Question: I've got following problem:

As you can see on the picture, the group header is not above the all Citroen car models, like e.g .
The weird thing is that there is around 20 Car Brands like BMW,AUDI...and every group header is above its children items, but not the CITROEN.
This listview is populated from the html file, which has the following structure:
'''
<optgroup label="BMW">
<option value="225" >BMW X3 3.0si</option>
<option value="226" >BMW X5 3.0d A/T</option>
<option value="227" >BMW X5 4.8i A/T</option>
</optgroup>
<optgroup label="CITROEN">
<option value="67" >CITROEN C1 1.0i</option>
<option value="68" >CITROEN C1 1.4 HDi</option>
<option value="69" >CITROEN C2 1.1i</option>
'''
I'm using custom adapter. Here is the source code of the comparing method:
'''
@Override
protected void onPostExecute(Void aVoid) {
super.onPostExecute(aVoid);
progressDialog.dismiss();
adapter = new ModelsAdaper(CarsList.this, generateData());
/*Should sort the ListView alphabetically*/
adapter.sort(new Comparator<Model>() {
@Override
public int compare(Model lhs, Model rhs) {
return lhs.getTitle().compareTo(rhs.getTitle());
}
});
setListAdapter(adapter);
'''
'''
private ArrayList<Model> generateData() {
models = new ArrayList<Model>();
/*This loop adds car brands to the listview*/
for(String s: brands){
models.add(new Model(R.drawable.alfa_romeo_icon_52,s));
}
/*This loop inserts car models into the listview*/
int key;
for(int i = 0; i < hashMap.size(); i++) {
key = hashMap.keyAt(i);
models.add(new Model(hashMap.get(key)));
}
return models;
}
'''
'''
public class Model {
private String title;
private boolean isGroupHeader = false;
private int icon;
/**
* This constructor will be used for creating instance od target_item
* @param title is content of the item
*/
public Model(String title){
this.title = title;
}
/**
* This constructor will be used for group headers
* @param icon is icon of the group
* @param title is name of the group
*/
public Model(int icon, String title){
this.icon = icon;
this.title = title;
isGroupHeader = true;
}
'''
As requested, here is the HTMLParser class source code. Its constructor is called from CarsList Activity, which extends ListActivity
'''
public class HTMLParser {
private String value;
private InputStream is = null;
private Context context=null;
private org.jsoup.nodes.Document document = null;
SparseArray<String> hashMap = new SparseArray<String>();
private ArrayList<String> modelsList = new ArrayList<String>();
private ArrayList<String> brandsList = new ArrayList<String>();
/**
* Constructor is used to pass instance of CarsList Context to get html asset
* @param context instance of the CarsList activity context
*/
public HTMLParser(Context context) throws IOException {
this.context = context;
is = context.getAssets().open("modely aut.html");
document = Jsoup.parse(is,"UTF-8","http://example.com");
}
/**
* The purpose of this method is to parse car brands from html asset
* @return ArrayList of car brands
*/
public ArrayList<String> parseCarBrands(){
Elements models = document.select("optgroup");
for (Element e: models){
brandsList.add(e.attr("label"));
}
return brandsList;
}
/**
* Method parses all car models from html asset. For IO safety operations, it is recommended to call this method
* after parseCarBrands() method, because parseCarModels() method closes inputStream.
* @return SparseArray consisting of key: carID and value: car model
*/
public SparseArray<String> parseCarModels(){
try {
Elements models = document.select("option");
for (Element e: models){
int res = new Scanner(e.toString()).useDelimiter("\D+").nextInt();
value = e.html();
modelsList.add(value);
hashMap.put(res,value);
}
} finally {
if(is!=null){
try {
is.close();
} catch (IOException e) {
e.printStackTrace();
}
}
}
return hashMap;
}
'''
}
I have made some tests with the same code, but only in simple java project. It looks like some encoding issue.
when using
'''
Elements models2 = doc.select("option");
for (Element e: models2){
int key = Integer.parseInt(e.attr("value"));
String modelName = e.html();
modelsList.add(value);
}
'''
the output from System.out.println(modelName) looks like this:
'''
CITRO&Euml;N C4 1.6i 16V EP turbo
'''
but when parsing just a brand names using 'String s = e.attr("label");' the output is as it should be.
Do you have any idea, where the problem can be? I will post other parts of the code, if it will be necessary.
I would like to thank you for all your time and effort you give to my question
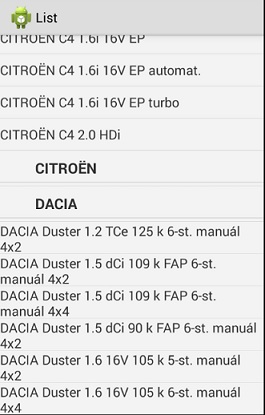
Answer: I've made it, but it's such a stupid thing. I've changed few things in the 'parseCarModels()'
First of all, I've changed the return type to 'LinkedHashMap<Integer,String>'. Parsing the html now seems to be faster.
Then I've changed the 'value' variable from String to CharSequence. This allowed me to use 'Html.fromHtml(e.html)', so the final code looks like this:
'''
public LinkedHashMap<Integer,String> parseCarModels(){
Elements models = document.select("option");
int key;
CharSequence value;
for(Element e: models){
key = Integer.parseInt(e.attr("value"));
value = Html.fromHtml(e.html());
hashMap.put(key,value.toString());
}
if(is!=null){
try {
is.close();
} catch (IOException e) {
e.printStackTrace();
}
}
return hashMap;
}
'''
Thank you for all your help. I really appreciate that. I hope that this code isn't very ineffective